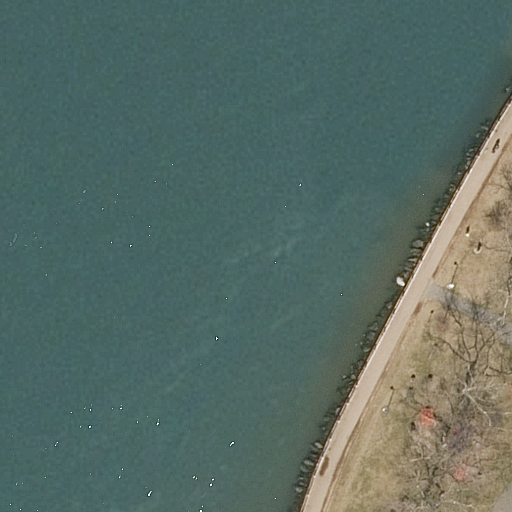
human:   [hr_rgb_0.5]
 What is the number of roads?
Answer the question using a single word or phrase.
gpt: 1

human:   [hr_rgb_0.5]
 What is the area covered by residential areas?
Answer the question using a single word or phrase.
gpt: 6655m2

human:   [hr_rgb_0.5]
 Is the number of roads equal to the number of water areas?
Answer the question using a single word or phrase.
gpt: yes

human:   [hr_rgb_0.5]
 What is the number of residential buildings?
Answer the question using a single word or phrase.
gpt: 0

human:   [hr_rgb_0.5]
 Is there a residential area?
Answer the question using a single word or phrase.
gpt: yes

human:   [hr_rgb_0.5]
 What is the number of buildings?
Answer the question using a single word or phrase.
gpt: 0

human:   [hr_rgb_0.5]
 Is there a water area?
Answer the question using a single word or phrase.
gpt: yes

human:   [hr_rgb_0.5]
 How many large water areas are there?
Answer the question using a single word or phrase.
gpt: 1

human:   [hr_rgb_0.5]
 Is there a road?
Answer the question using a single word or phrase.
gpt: yes

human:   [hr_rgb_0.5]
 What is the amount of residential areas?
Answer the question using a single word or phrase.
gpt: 1

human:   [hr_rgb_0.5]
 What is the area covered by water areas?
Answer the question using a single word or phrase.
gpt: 8650m2

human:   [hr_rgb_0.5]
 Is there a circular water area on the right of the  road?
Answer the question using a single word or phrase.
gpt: no

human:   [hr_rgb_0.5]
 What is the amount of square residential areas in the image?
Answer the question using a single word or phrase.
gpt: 0

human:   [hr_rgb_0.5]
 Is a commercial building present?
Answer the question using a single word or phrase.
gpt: no

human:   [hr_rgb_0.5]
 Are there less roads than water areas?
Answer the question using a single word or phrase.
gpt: no

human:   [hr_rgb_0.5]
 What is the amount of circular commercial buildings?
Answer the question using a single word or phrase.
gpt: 0

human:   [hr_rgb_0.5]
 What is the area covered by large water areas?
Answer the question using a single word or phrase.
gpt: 8650m2

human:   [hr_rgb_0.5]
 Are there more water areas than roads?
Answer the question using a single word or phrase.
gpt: no

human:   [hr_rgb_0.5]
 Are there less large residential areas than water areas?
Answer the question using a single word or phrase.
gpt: no

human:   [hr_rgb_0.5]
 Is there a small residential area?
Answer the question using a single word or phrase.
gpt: no

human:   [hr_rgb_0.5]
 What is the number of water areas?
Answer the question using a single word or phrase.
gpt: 1

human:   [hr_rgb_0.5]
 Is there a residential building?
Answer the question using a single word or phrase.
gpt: no

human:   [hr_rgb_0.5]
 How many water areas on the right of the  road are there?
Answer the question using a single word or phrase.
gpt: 0

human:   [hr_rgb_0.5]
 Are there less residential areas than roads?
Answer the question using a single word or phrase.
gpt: no

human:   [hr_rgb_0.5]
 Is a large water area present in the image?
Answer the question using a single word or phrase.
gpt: yes

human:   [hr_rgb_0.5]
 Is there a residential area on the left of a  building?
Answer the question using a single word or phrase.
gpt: no

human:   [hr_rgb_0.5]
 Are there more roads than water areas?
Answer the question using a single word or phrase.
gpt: no

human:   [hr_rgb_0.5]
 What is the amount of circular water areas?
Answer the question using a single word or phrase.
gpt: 0

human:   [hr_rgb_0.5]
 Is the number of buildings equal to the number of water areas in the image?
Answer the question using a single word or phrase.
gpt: no

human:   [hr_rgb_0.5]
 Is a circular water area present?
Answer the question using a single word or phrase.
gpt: no

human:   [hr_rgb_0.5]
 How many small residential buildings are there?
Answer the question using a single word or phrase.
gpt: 0

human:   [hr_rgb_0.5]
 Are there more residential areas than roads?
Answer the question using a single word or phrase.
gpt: no

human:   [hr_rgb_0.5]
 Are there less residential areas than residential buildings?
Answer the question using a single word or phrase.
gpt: no

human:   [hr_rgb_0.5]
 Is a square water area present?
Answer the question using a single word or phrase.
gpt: no

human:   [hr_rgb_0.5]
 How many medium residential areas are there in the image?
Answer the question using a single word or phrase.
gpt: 0

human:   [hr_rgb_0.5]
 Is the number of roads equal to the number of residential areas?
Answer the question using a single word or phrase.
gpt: yes

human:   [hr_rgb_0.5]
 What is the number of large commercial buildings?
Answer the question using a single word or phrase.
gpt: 0

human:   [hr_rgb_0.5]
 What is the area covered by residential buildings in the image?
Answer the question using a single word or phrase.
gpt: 0m2

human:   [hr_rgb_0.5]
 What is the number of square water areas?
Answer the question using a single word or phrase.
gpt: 0

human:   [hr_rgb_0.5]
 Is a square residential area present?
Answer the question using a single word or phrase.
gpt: no

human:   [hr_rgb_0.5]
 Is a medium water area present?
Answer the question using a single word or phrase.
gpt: no

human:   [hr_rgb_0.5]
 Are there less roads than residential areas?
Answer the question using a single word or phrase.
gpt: no

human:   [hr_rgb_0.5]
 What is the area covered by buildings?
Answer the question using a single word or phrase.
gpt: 0m2

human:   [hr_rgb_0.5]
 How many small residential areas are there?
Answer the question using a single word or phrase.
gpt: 0

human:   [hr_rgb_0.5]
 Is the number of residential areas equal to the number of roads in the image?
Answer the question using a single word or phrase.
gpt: yes

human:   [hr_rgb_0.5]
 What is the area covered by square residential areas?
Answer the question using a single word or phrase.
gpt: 0m2

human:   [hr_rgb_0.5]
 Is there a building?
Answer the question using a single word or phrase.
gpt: no

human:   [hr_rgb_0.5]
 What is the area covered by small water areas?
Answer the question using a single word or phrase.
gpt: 0m2

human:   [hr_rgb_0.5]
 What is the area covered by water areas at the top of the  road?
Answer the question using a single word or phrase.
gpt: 0m2

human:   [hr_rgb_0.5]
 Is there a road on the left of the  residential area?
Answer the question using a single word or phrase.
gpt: no

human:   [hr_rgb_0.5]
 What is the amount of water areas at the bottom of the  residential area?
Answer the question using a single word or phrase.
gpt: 0

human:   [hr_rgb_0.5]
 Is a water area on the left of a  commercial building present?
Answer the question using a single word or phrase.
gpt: no

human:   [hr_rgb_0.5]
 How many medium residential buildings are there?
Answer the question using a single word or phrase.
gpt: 0

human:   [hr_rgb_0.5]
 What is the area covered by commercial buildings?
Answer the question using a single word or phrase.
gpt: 0m2

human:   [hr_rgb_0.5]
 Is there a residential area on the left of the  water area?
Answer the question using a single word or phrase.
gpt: no

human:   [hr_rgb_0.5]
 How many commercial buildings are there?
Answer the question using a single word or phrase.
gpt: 0

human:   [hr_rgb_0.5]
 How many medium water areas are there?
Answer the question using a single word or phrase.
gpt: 0

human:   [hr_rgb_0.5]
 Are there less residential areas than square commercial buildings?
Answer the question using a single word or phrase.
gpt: no

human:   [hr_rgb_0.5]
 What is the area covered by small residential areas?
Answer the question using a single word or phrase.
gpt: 0m2

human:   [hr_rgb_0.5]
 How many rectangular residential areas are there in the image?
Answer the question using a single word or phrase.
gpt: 0

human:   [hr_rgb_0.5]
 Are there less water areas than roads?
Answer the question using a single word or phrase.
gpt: no

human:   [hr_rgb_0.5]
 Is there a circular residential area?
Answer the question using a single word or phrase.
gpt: no

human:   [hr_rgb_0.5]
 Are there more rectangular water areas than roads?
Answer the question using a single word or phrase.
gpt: no

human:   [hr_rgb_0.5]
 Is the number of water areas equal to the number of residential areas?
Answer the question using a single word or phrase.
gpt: yes